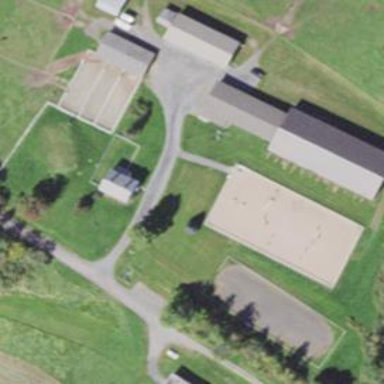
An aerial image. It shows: Building that is part of sports centre dedicated to equestrian sports.